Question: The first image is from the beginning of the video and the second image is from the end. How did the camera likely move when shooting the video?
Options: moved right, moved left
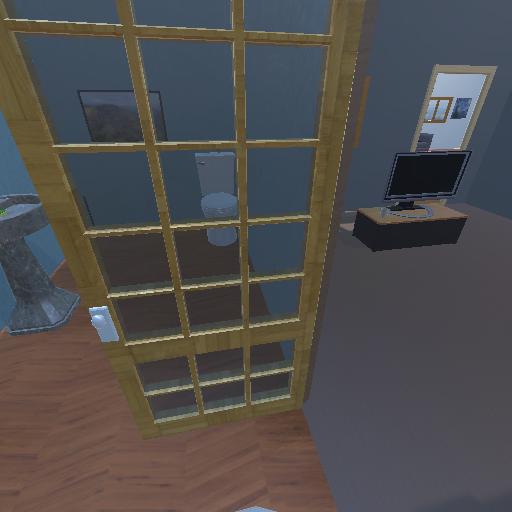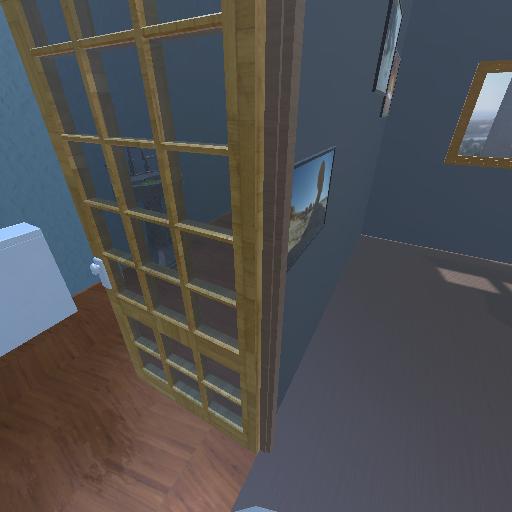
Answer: moved right